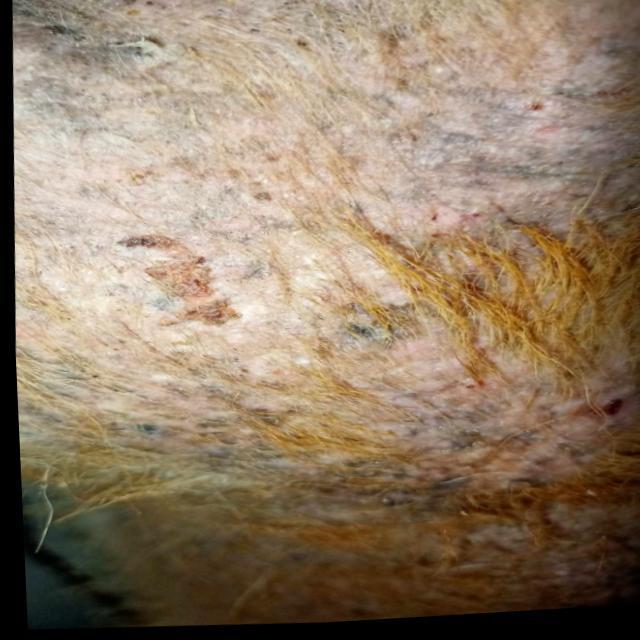
Canine demodicosis (Demodex mange) — caused by Demodex canis mites. Presents with alopecia, follicular papules, pustules, and comedones. Often localized on face and forelimbs.